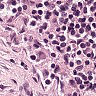
Metastatic tissue present: no